Question: I have created a function, for getting summary of average, percentile. but not I want that summary for particular subsets. so I have created subsets accordingly.
but my function is not working properly.
so actually I am trying to update my function so that I can get a summary for list of variables as variable name and summary can be rbind for multiple list of variables.
I have no Idea how can i put "ALL", "MM" as name of variable in my function.
so that the summary for both can be rbind itself
'''
df <- data.frame(Name = c("asdf","kjhgf","cvbnm","rtyui","cvbnm","jhfd","cvbnm","sdfghj","cvbnm","dfghj","cvbnm"),
sale=c(27,28,27,16,14,25,14,14,19,18,28),
city=c("CA","TX","MN","NY","TX","MT","HU","KL","TX","SA","TX"),
Dept = c("HH","MM","NN","MM","AA","VV","MM","HU","JJ","MM","ZZ"))
df1<- df
df$cc1<-1
df2<- subset(df, Dept == 'MM')
df$cc2<-ifelse(df$Dept == 'MM',1,NA)
lst<-list(df$cc1, df$cc2)
listd<-list("ALL" = df1, "MM" =df2)
#I want to run my function for listd so that i can get a combined summary for all variables in listd
tt2<-function(data,var,footer,Name_of_variable,decimal){
for (d in 1:length(data)) {
cat('
#### ', names(data)[d], '
')
md<-data[[d]]
table_list<-list()
for (i in 1:length(d))
table_list[[i]]<-t1(md,var,footer,decimal,Name_of_variable)
tt<- do.call(rbind,table_list)
}
cat(knit_print(tt))
cat('
')
}
t1<-function(dataset,var,Suff,decimal,Name_of_variable){
numdig <- if (decimal == TRUE) {1} else {0}
var <- rlang::parse_expr(var)
summ_tab1<- dataset %>% filter(!is.na(!!var)) %>% summarise(
q25 = format(round(quantile(!! var, type=6, probs = seq(0, 1, 0.25), na.rm=TRUE)[2],digits = numdig),nsmall = numdig),
Median = format(round(quantile(!! var, type=6, probs = seq(0, 1, 0.25), na.rm=TRUE)[3],digits = numdig),nsmall = numdig),
Average = format(round( mean(!! var, na.rm=TRUE),digits = numdig),nsmall = numdig),
q75 = format(round(quantile(!! var, type=6, probs = seq(0, 1, 0.25), na.rm=TRUE)[4],digits = numdig) ,nsmall = numdig),
N = sum(!is.na(!!var)))
summ_tab<-summ_tab1 %>%
mutate(" "=!!Name_of_variable,
q25 = q25,
Median =Median,
Average =Average,
q75 = q75)%>%
dplyr::rename(
'25th percentile' = q25,
'75th percentile' = q75)%>%select(" ",N,everything())
summ_tab1
}
tt2(data = listd,var = "sale",Name_of_variable = "listd",decimal = TRUE)
'''
Previously I was getting summary like below

but now the output summary should be like , name of variable should be in rows.
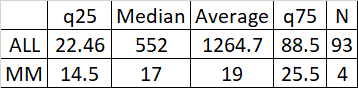
Answer: I've slightly rewritten your 't1' function and make use of the fact that it returns a dataframe. This can be used together with 'purrr::map_dfr':
'''
library(dplyr)
df <- data.frame(Name = c("asdf","kjhgf","cvbnm","rtyui","cvbnm","jhfd","cvbnm","sdfghj","cvbnm","dfghj","cvbnm"),
sale=c(27,28,27,16,14,25,14,14,19,18,28),
city=c("CA","TX","MN","NY","TX","MT","HU","KL","TX","SA","TX"),
Dept = c("HH","MM","NN","MM","AA","VV","MM","HU","JJ","MM","ZZ"))
df1<- df
df$cc1<-1
df2<- subset(df, Dept == 'MM')
df$cc2<-ifelse(df$Dept == 'MM',1,NA)
lst<-list(df$cc1, df$cc2)
listd<-list("ALL" = df1, "MM" =df2)
t1 <- function(dataset, var, decimal){
numdig <- if (decimal == TRUE) {
1
} else {
0
}
var <- rlang::parse_expr(var)
dataset %>%
filter(!is.na(!!var)) %>%
summarise(
q25 = format(round(quantile(!!var,
type = 6,
probs = seq(0, 1, 0.25),
na.rm=TRUE)[2],
digits = numdig),
nsmall = numdig),
Median = format(round(quantile(!!var,
type = 6,
probs = seq(0, 1, 0.25), na.rm=TRUE)[3],
digits = numdig),
nsmall = numdig),
Average = format(round(mean(!!var,
na.rm = TRUE),
digits = numdig),
nsmall = numdig),
q75 = format(round(quantile(!!var,
type = 6,
probs = seq(0, 1, 0.25),
na.rm = TRUE)[4],
digits = numdig),
nsmall = numdig),
N = sum(!is.na(!!var))) %>%
rename(
'25th percentile' = q25,
'75th percentile' = q75)
}
listd %>%
purrr::map_dfr(~t1(dataset = .x, var = "sale", decimal = TRUE), .id = " ")
#> 25th percentile Median Average 75th percentile N
#> 1 ALL 14.0 19.0 20.9 27.0 11
#> 2 MM 14.5 17.0 19.0 25.5 4
'''
<URL>